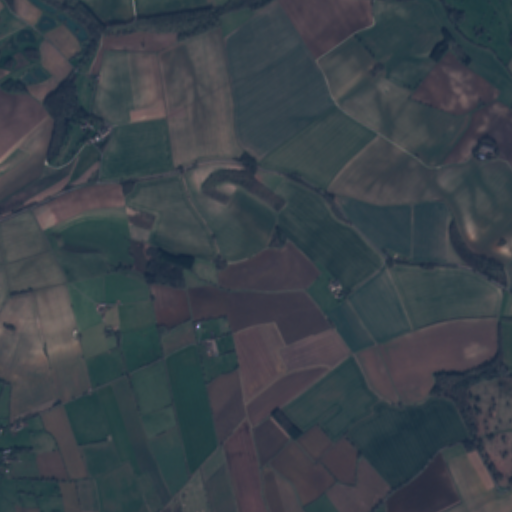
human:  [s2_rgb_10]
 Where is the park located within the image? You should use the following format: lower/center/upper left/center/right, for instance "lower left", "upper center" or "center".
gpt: The park is located in the upper right of the image.
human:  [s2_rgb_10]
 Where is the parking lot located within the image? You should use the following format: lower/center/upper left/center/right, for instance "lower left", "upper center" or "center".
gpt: The parking lot is located in the lower left of the image.
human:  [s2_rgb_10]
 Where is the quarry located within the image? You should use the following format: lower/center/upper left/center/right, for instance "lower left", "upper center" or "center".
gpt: The quarry is located in the lower left of the image.
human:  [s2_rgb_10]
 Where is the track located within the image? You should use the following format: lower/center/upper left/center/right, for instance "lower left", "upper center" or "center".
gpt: There is no track in the image.